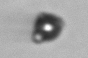
Label: bead